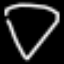
Label: diamond